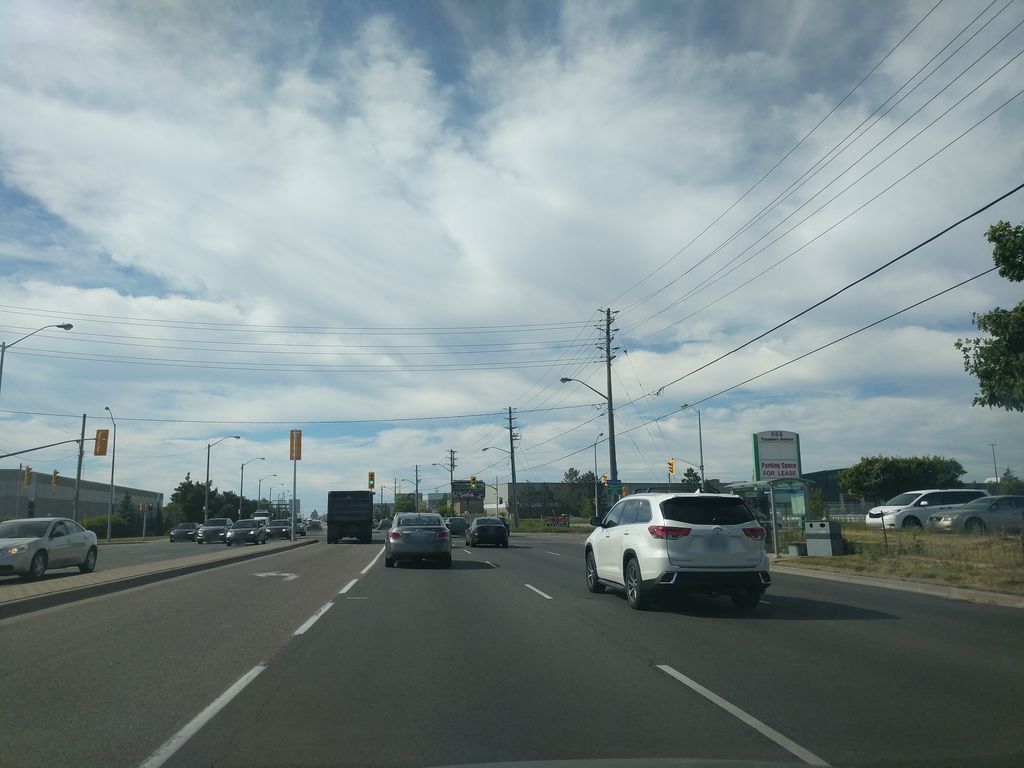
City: toronto